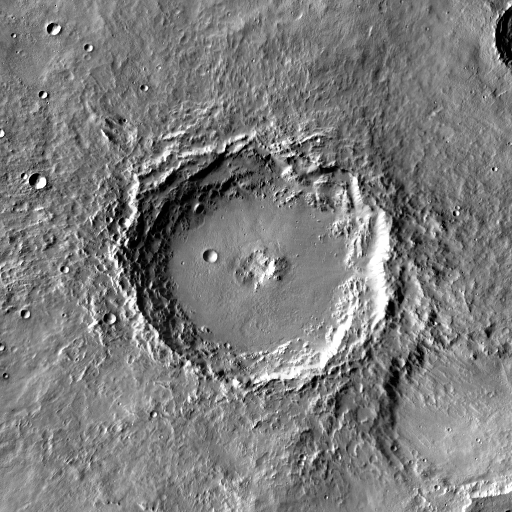
Crater classes present: Background, Other, Layered, Secondary